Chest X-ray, AP view. Patient: 51 years old, sex F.
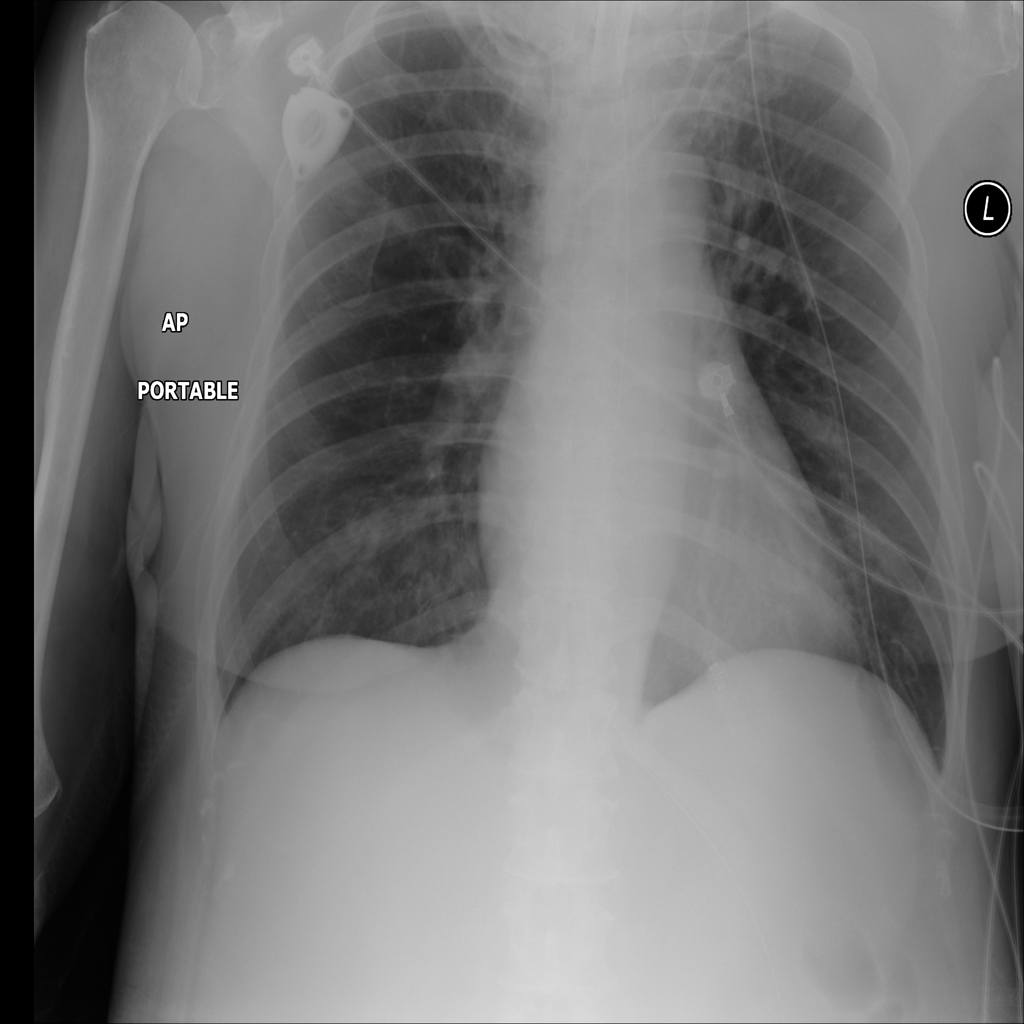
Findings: No Finding